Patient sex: M
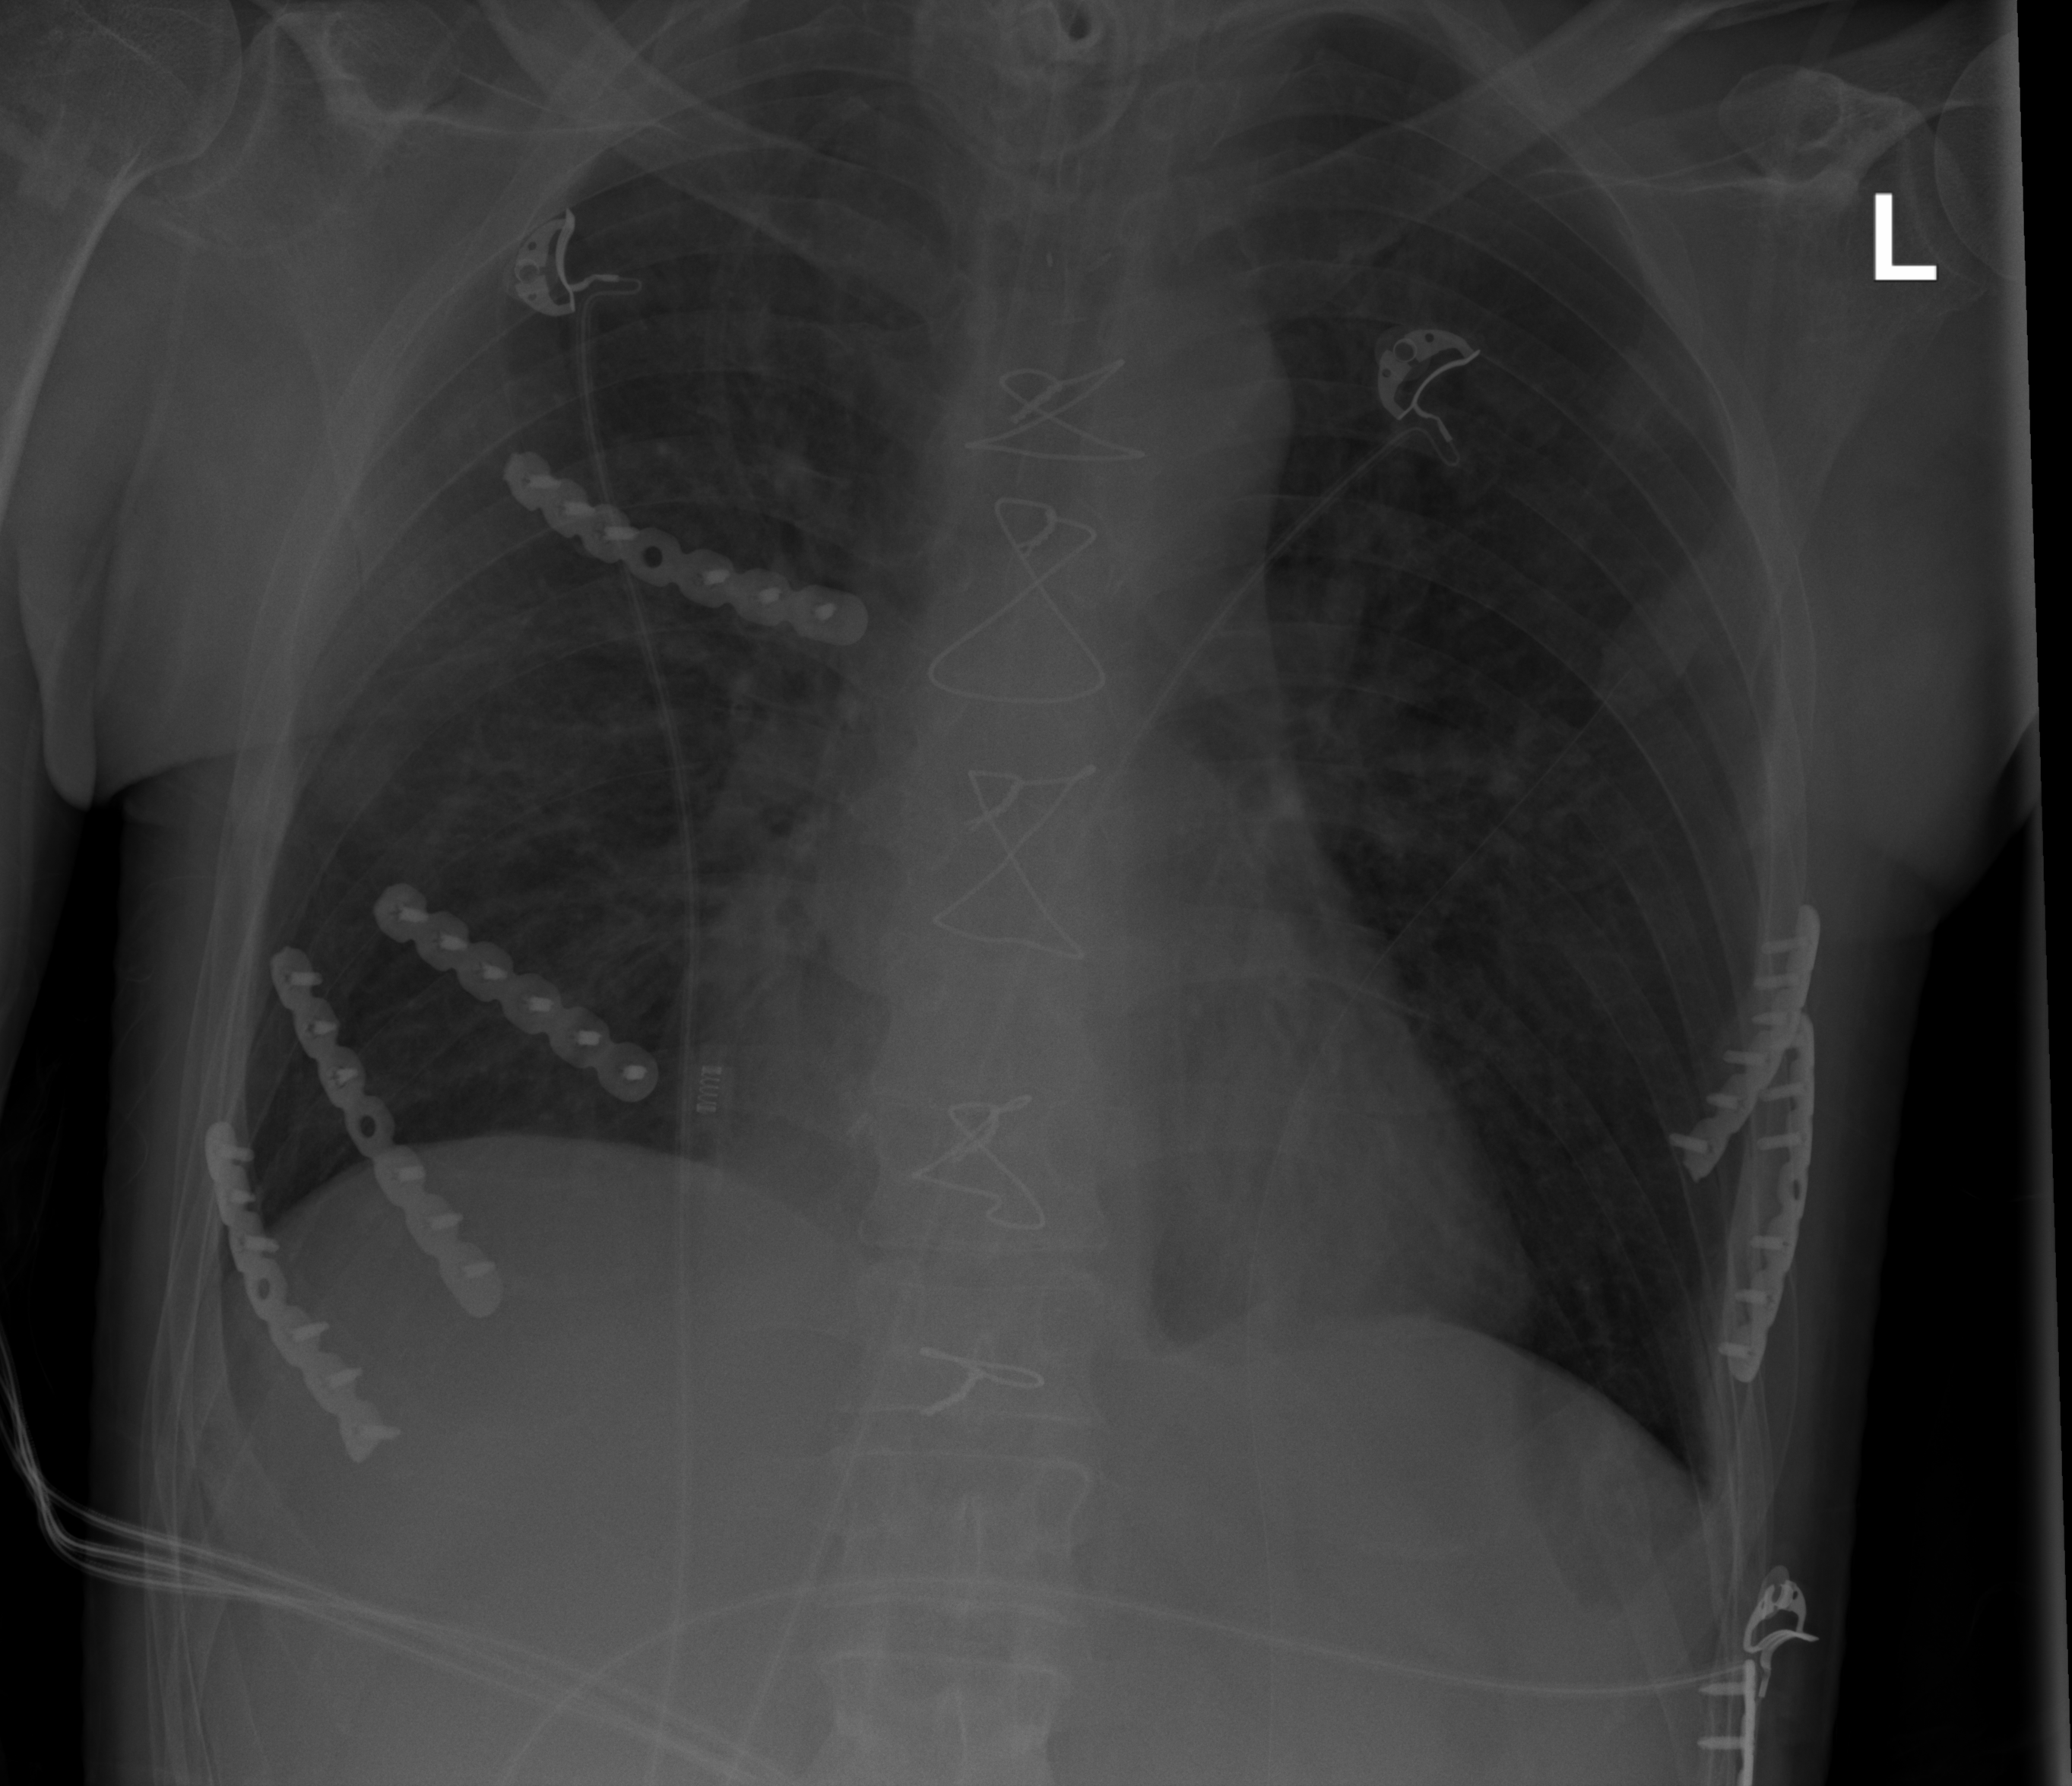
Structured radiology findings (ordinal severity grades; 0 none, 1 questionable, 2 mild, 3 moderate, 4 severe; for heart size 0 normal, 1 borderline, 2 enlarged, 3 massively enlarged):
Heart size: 1
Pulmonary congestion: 1
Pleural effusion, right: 0
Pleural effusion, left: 1
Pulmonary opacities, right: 0
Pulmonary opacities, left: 0
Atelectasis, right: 0
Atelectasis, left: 0